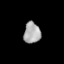
Tissue: lung
Cell type: Epithelial cells
Senescence score: 0.2369
Nuclear area (px): 345
Mean DAPI intensity: 168.968